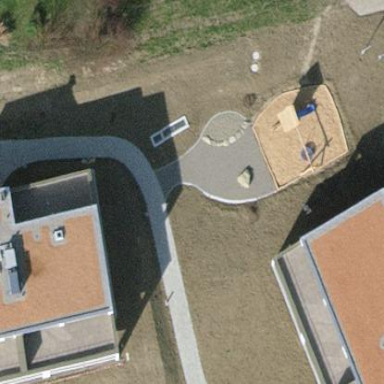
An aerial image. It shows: Playground area for leisure land.